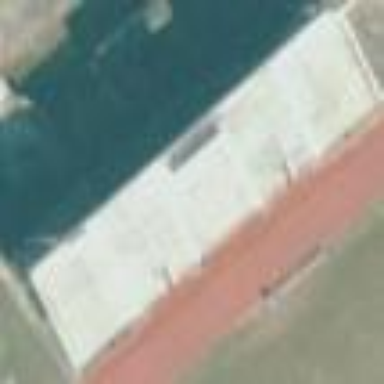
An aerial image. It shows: Grandstand building.